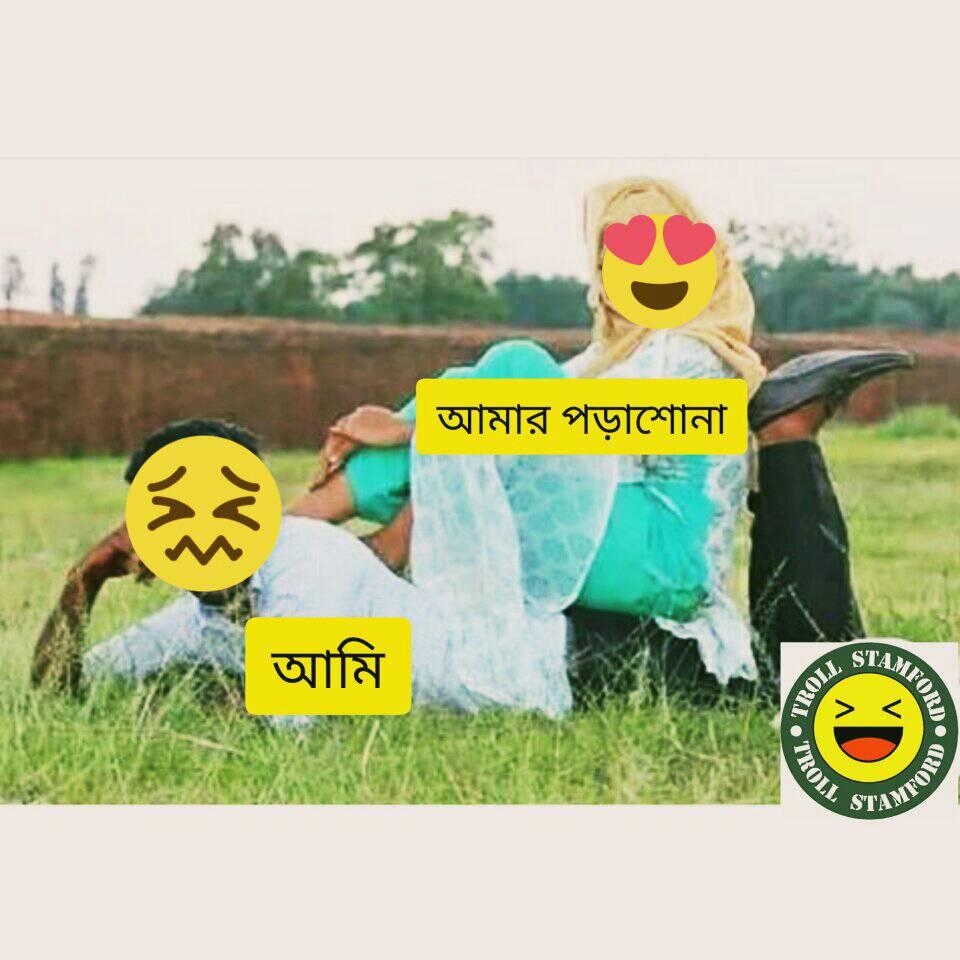
Caption: আমার পড়াশোনা    আমি
Label: non-hate